Question: See picture for the code generating the error. I've tried re-ordering things and it always happens on the second call to 'DrawArc'. I simply copy pasted the line
'''
g.DrawArc(SystemPens.ButtonFace, outerCircle[-1], 115, 220);
'''
twice in a row to illustrate the error wasn't occurring because of a typo or miscalculation.
It runs fine the first time, errors the second.
Code that calls 'ReLayout()':
'''
public ButtonFan()
{
InitializeComponent();
for (int i = 0; i < buttonLabels.Count(); i++)
{
buttonLabels[i] = new System.Windows.Forms.Label();
this.buttonLabels[i].Name = "label"+i.ToString();
this.buttonLabels[i].Size = new System.Drawing.Size(50, 23);
this.buttonLabels[i].TabIndex = i;
this.buttonLabels[i].Text = "label"+i.ToString();
}
ReLayout();
}
'''
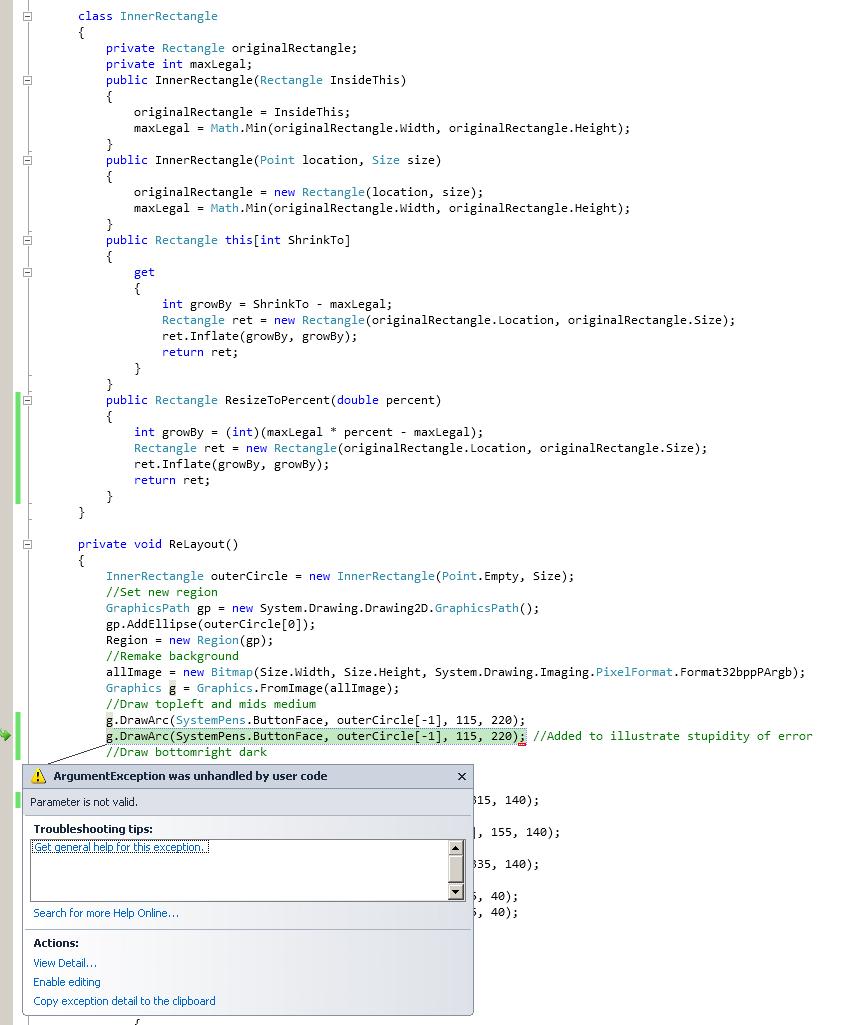
Answer: Turns out the error was generated in the FIRST
'''
g.DrawArc(SystemPens.ButtonFace, outerCircle[-1], 115, 220);
'''
statement. Still not sure why it didn't complain until the next one but the way I discovered it was by adding a line:
'''
Console.WriteLine("Finished first arc");
'''
after the first arc draw. The error then popped up on the 'Console.WriteLine'.
Of course 'Console.WriteLine' wasn't erroring so that means it had to have rolled over from the previous statement which attempted to resize a rectangle to negative size and draw an arc in it.
Changing the '[-1]' to '[150]' solved the problem.